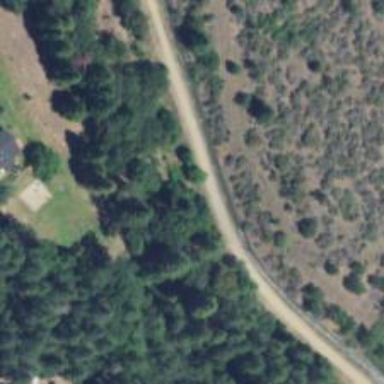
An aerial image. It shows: Track road.